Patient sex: F
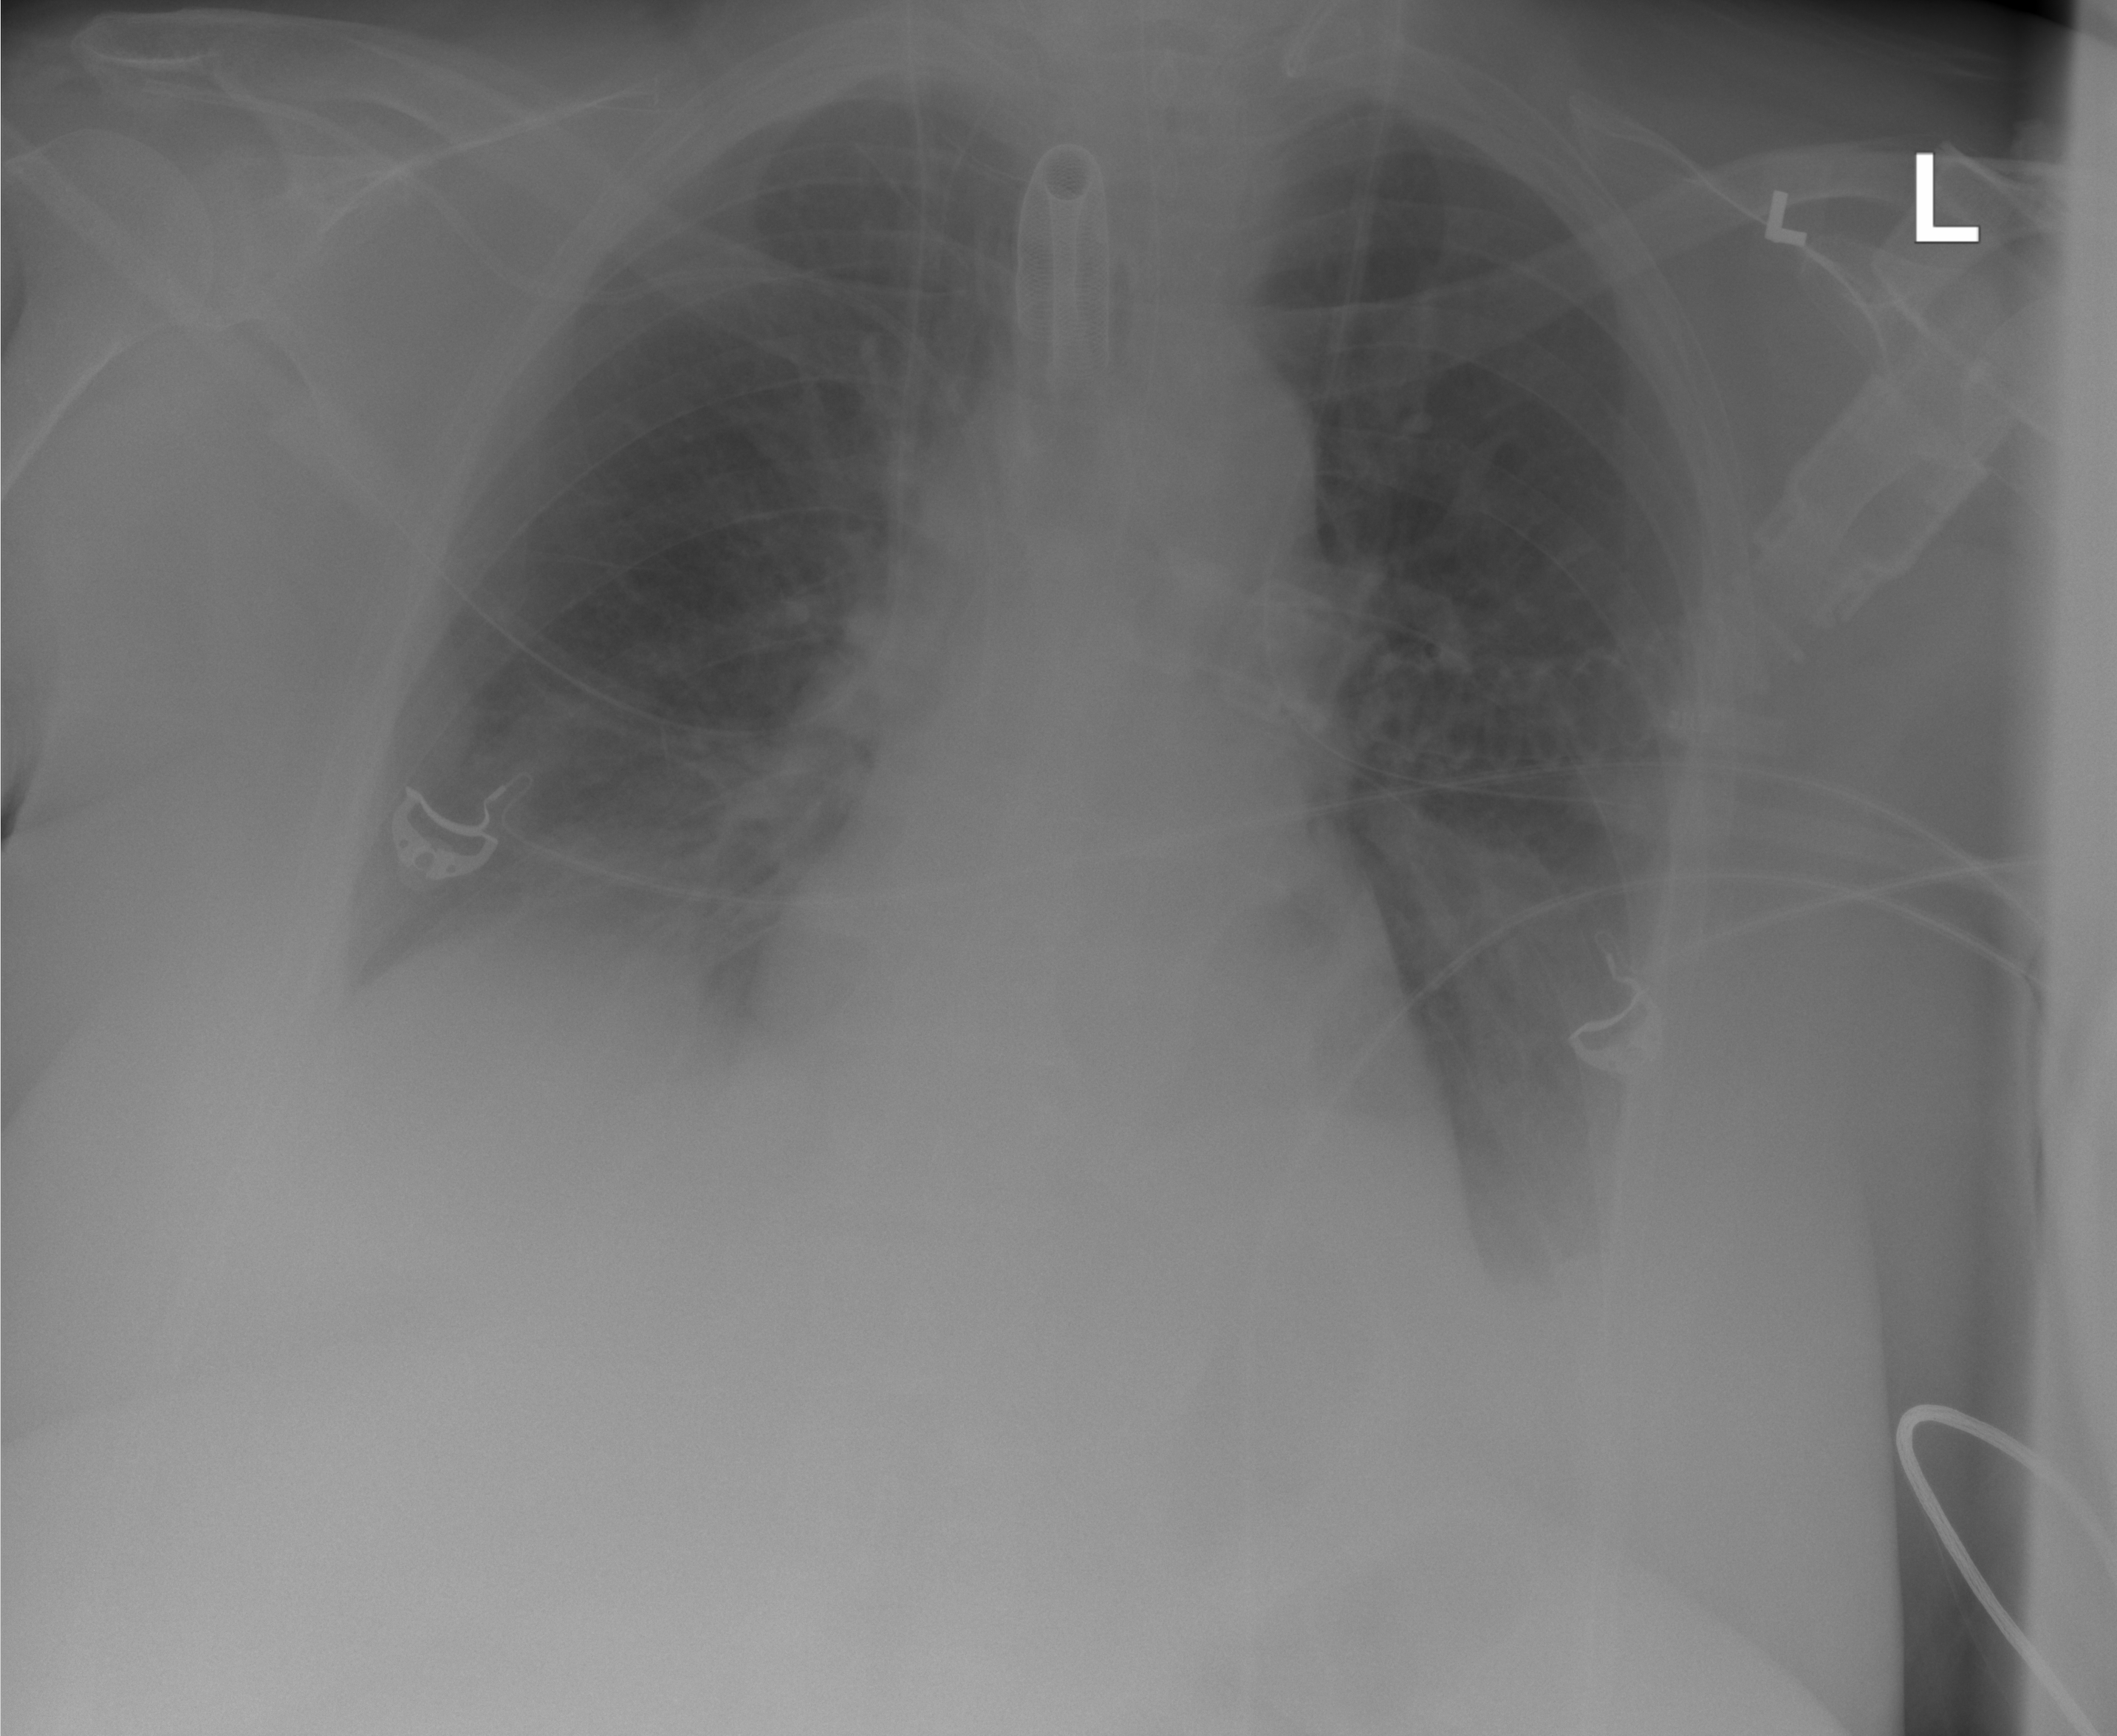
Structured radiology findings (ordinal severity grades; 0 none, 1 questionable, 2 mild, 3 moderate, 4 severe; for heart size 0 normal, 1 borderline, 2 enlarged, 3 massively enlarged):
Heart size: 1
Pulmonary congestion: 0
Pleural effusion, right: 2
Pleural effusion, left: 2
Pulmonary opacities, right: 1
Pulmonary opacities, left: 0
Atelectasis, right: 2
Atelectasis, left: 2